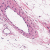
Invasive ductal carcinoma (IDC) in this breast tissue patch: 0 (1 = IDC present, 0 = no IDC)